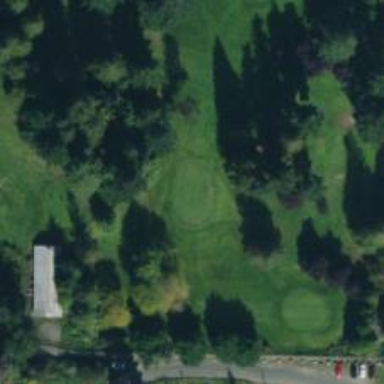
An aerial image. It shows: View of golf hole.